Interaction volume radius: 10 \u00c5
Interaction volume height: 40 \u00c5
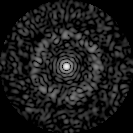
Disorder parameter: 0.8392